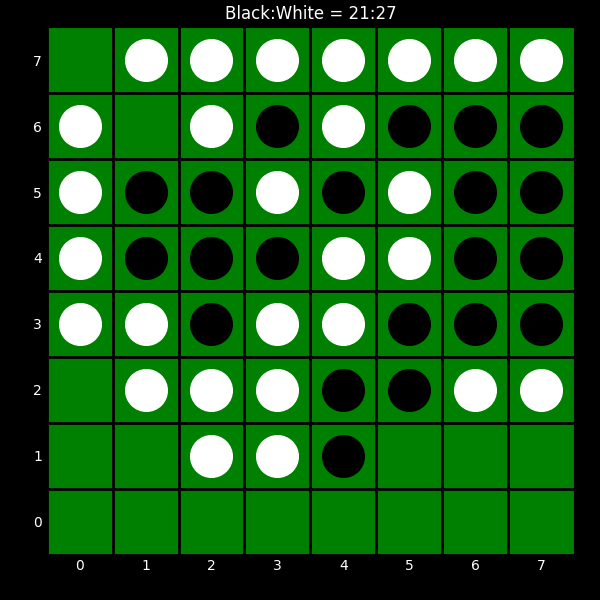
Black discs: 21
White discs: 27